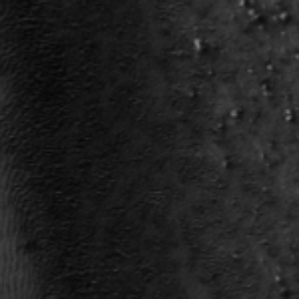
Label: frost